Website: macys
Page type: delivery-shipping
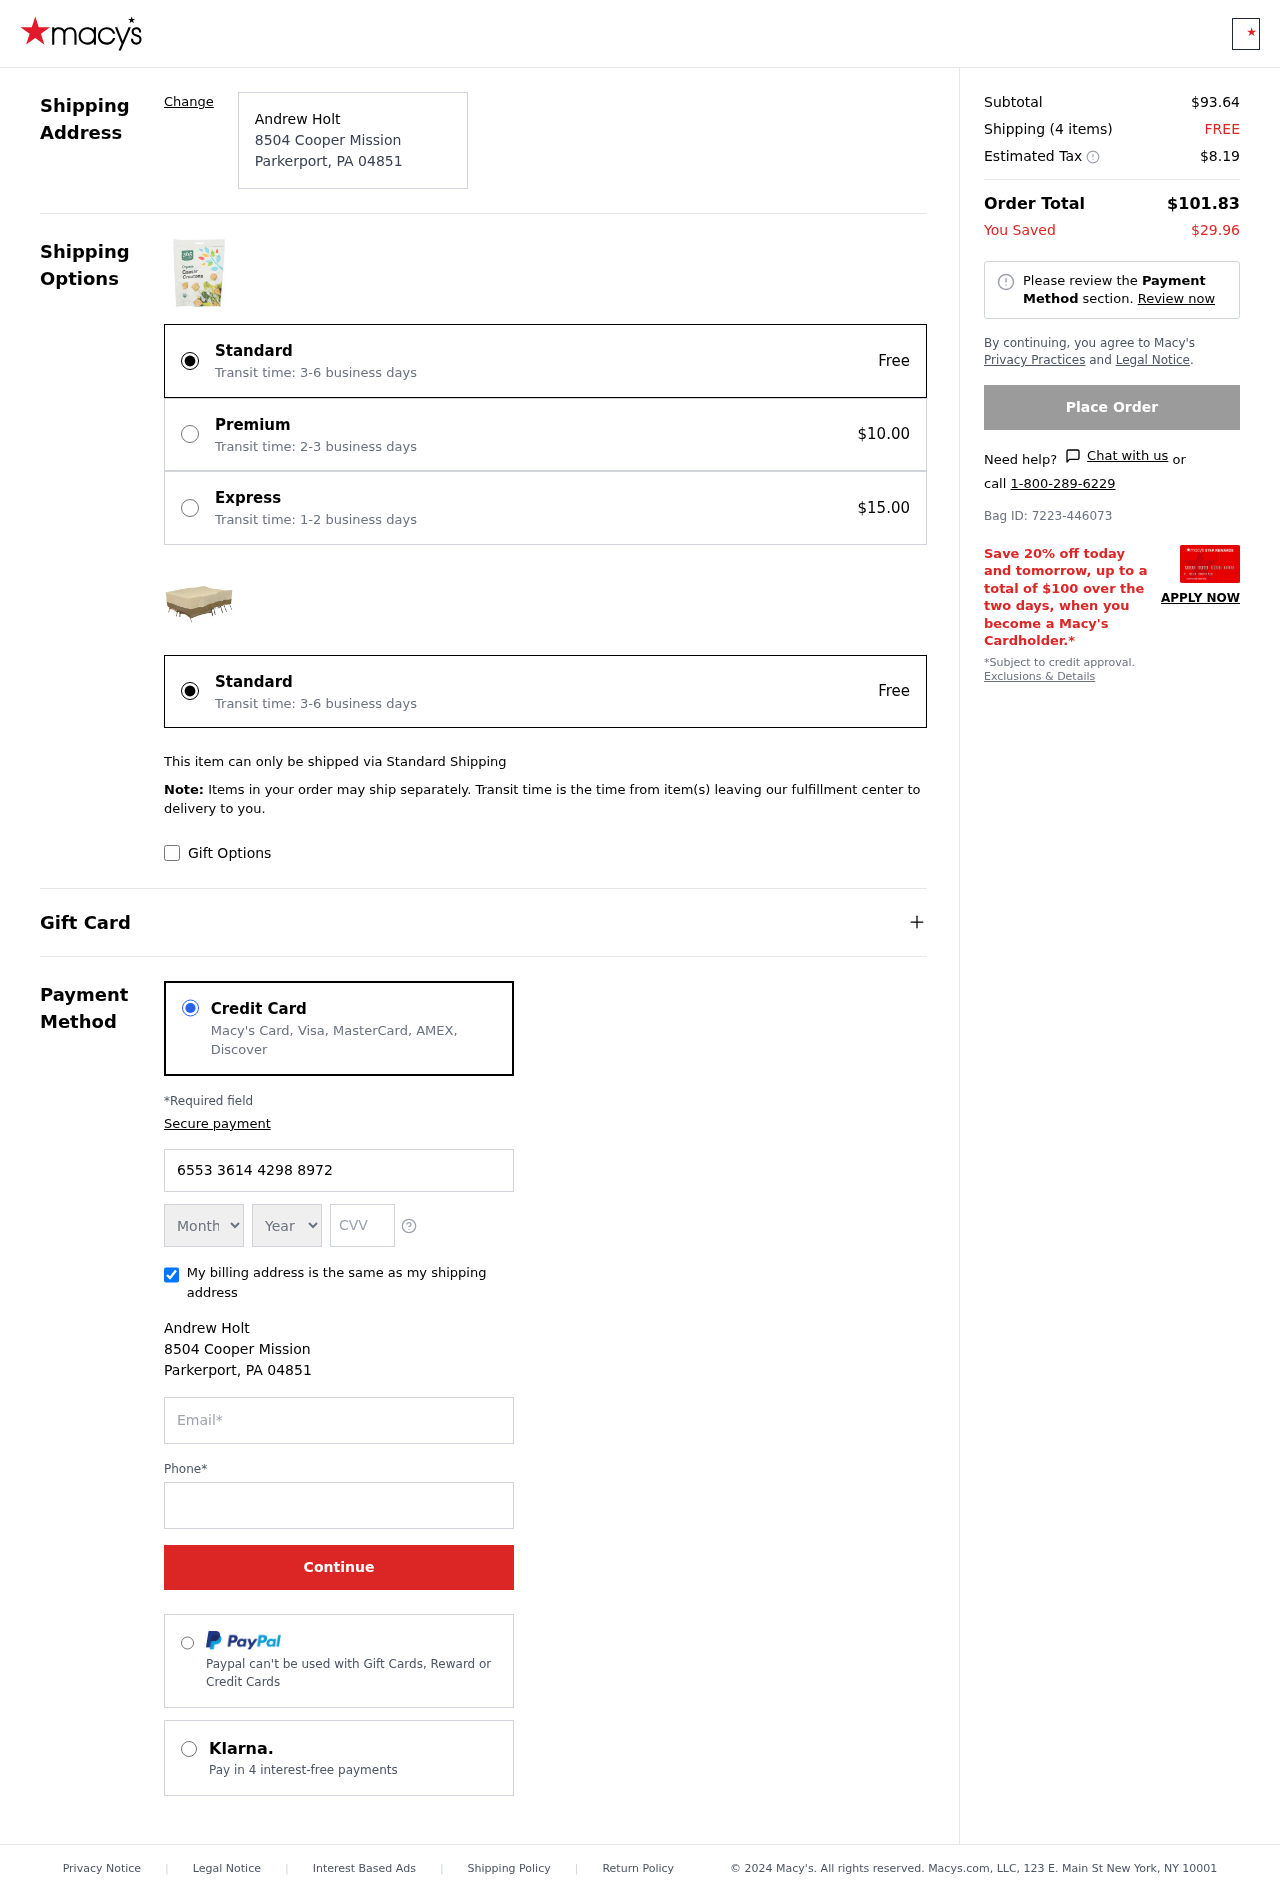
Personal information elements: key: PII_CARD_EXPIRY_MONTH
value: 05
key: PII_CARD_EXPIRY_YEAR
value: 27
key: PII_CITY
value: Parkerport
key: PII_CITY_STATE_ZIP
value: Parkerport, PA 04851
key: PII_FULLNAME
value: Andrew Holt
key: PII_POSTCODE
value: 04851
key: PII_STATE_ABBR
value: PA
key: PII_STREET
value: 8504 Cooper Mission
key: PII_CARD_NUMBER
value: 6553 3614 4298 8972
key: PII_CARD_CVV
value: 477
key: PII_EMAIL
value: andrew.holt@gmail.com
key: PII_PHONE
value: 6099199909
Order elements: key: ORDER_SUBTOTAL
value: $93.64
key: ORDER_NUM_ITEMS
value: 4
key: ORDER_SHIPPING_COST
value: FREE
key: ORDER_TAX
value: $8.19
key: ORDER_TOTAL
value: $101.83
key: ORDER_SAVINGS
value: $29.96
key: ORDER_BAG_ID
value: Bag ID: 7223-446073